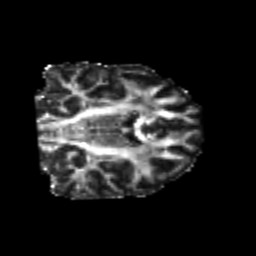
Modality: FA
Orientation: coronal
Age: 23
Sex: female
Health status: healthy
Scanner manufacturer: philips
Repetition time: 7.388 s
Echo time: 0.08599 s